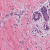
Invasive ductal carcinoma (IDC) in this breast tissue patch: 0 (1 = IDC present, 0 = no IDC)